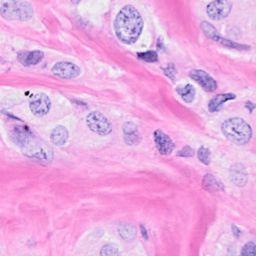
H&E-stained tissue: Breast